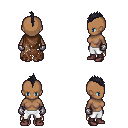
a pixel art fantasy rpg character, female body template, human, dark skin, brown tattered cape, white pants, raven mohawk hairstyle, metal gloves, maroon shoes, four views (front, back, left, right), 2x2 character sprite sheet, small pixel art, hard edges, no anti-aliasing